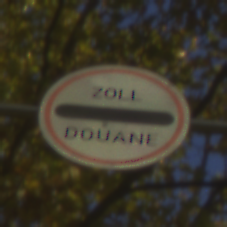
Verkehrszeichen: Zollstelle
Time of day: SunriseSunset
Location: Outdoor (Nature)
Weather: PartlyCloudy
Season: NotSpecified
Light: Natural